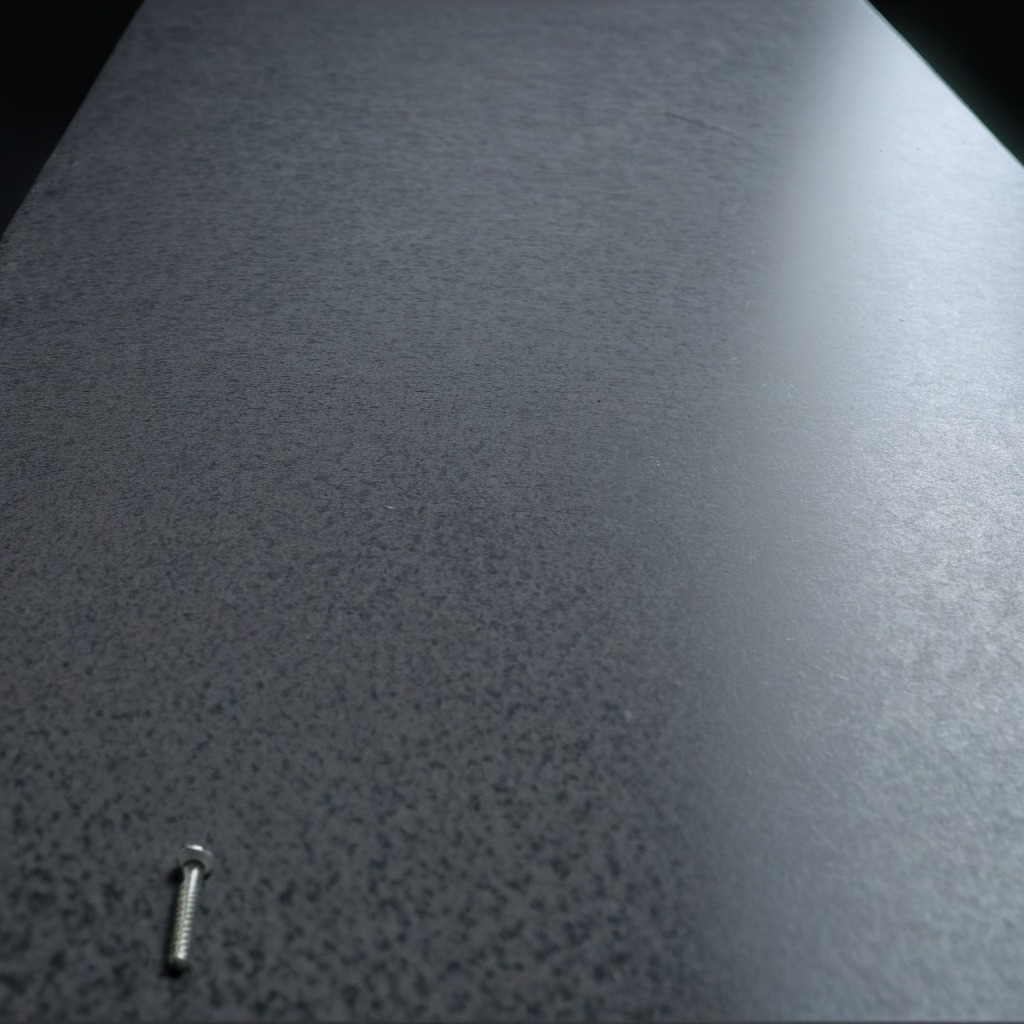
A metal screw is lying on the clean granite table inside a workshop at night.